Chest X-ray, AP view. Patient: 22 years old, sex F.
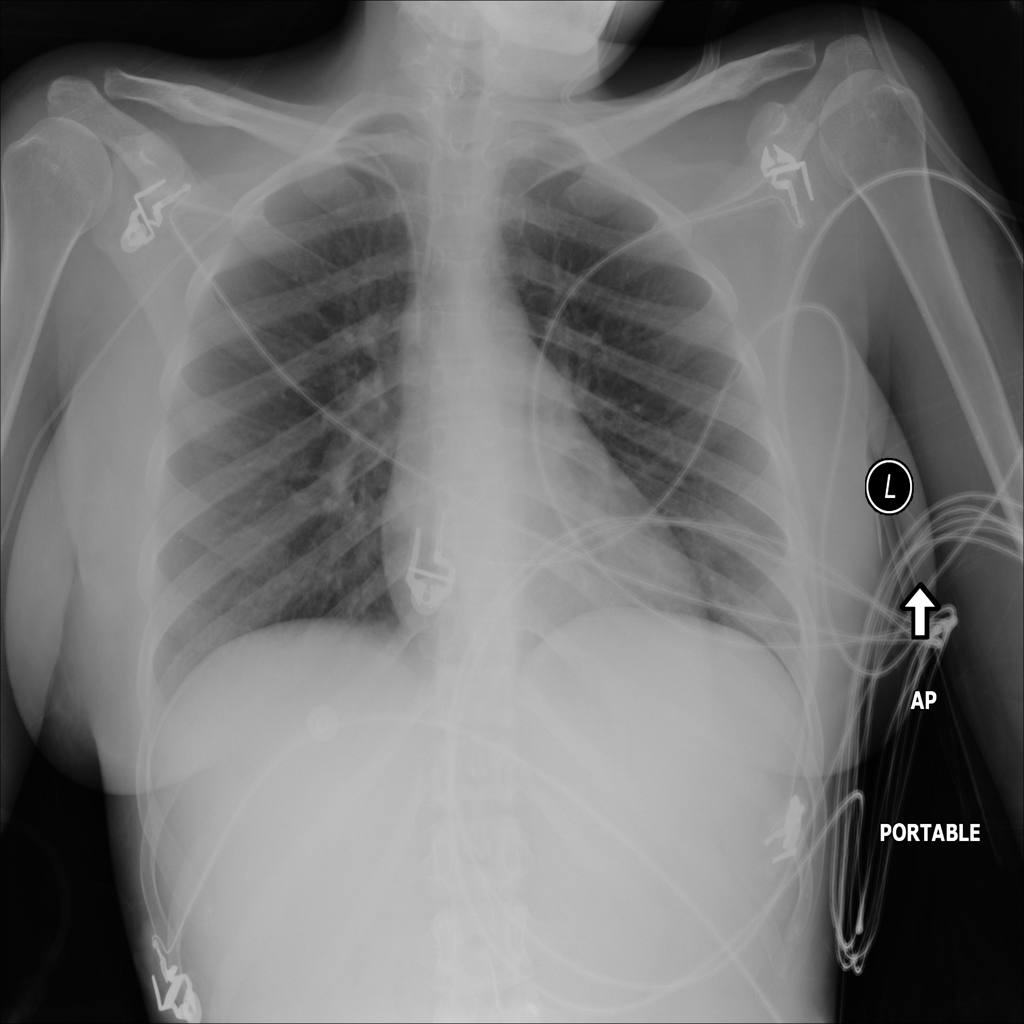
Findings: No Finding